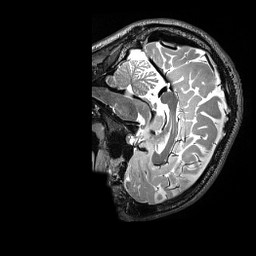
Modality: T2w
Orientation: sagittal
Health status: healthy
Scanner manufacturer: siemens
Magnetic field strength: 3 T
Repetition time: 3.2 s
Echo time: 0.565 s